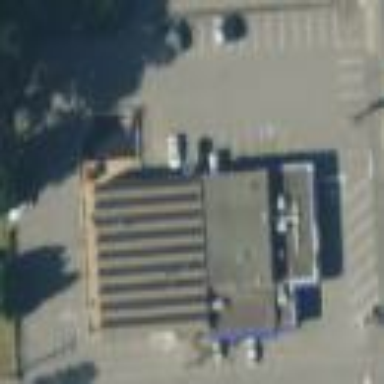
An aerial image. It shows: Parking area near mall.